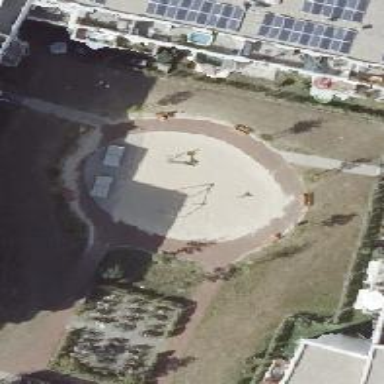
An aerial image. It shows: Playground with springy equipment.